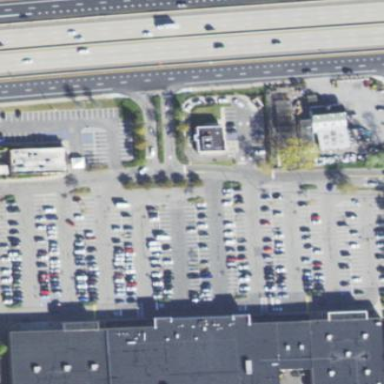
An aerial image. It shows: Retail area.